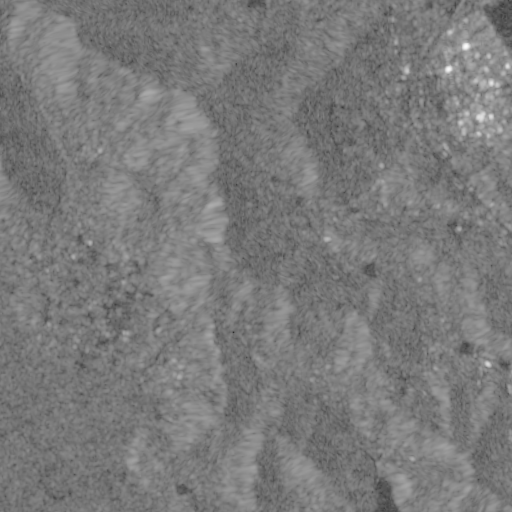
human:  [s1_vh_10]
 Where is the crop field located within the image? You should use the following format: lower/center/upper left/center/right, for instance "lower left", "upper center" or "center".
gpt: The crop field is located in the lower left of the image.
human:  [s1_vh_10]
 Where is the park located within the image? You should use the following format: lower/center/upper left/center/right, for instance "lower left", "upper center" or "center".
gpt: The park is located in the right of the image.
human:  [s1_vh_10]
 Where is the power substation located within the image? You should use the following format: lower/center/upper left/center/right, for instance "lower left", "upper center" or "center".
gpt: The power substation is located in the upper right of the image.
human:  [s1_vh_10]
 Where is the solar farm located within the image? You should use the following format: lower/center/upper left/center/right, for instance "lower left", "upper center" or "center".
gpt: The solar farm is located in the lower left of the image.
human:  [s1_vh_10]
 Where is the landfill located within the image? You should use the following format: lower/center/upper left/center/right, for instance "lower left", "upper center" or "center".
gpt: There is no landfill in the image.

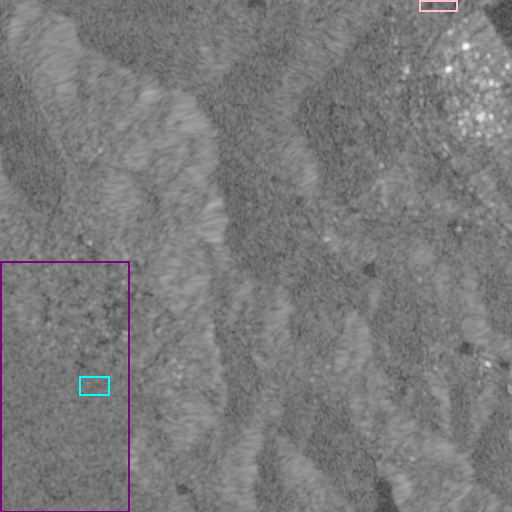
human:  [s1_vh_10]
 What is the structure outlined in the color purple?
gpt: The structure outlined in purple is a crop field.
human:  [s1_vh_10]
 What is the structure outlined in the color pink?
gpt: The structure outlined in pink is a park.
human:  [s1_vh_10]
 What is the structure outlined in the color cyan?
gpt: The structure outlined in cyan is a solar farm.
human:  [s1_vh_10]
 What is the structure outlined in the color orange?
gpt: There is no orange outline.